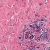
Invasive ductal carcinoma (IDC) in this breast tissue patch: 0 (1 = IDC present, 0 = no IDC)